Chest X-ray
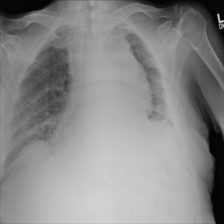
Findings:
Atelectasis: negative
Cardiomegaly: negative
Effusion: negative
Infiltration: negative
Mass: negative
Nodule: negative
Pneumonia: negative
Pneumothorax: negative
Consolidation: negative
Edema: negative
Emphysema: negative
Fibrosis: negative
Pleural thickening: negative
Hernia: negative